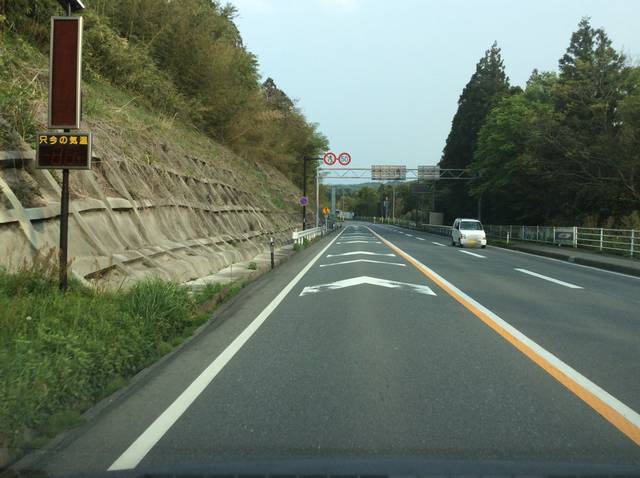
Region: Japan
Coordinates: 37.077, 140.819